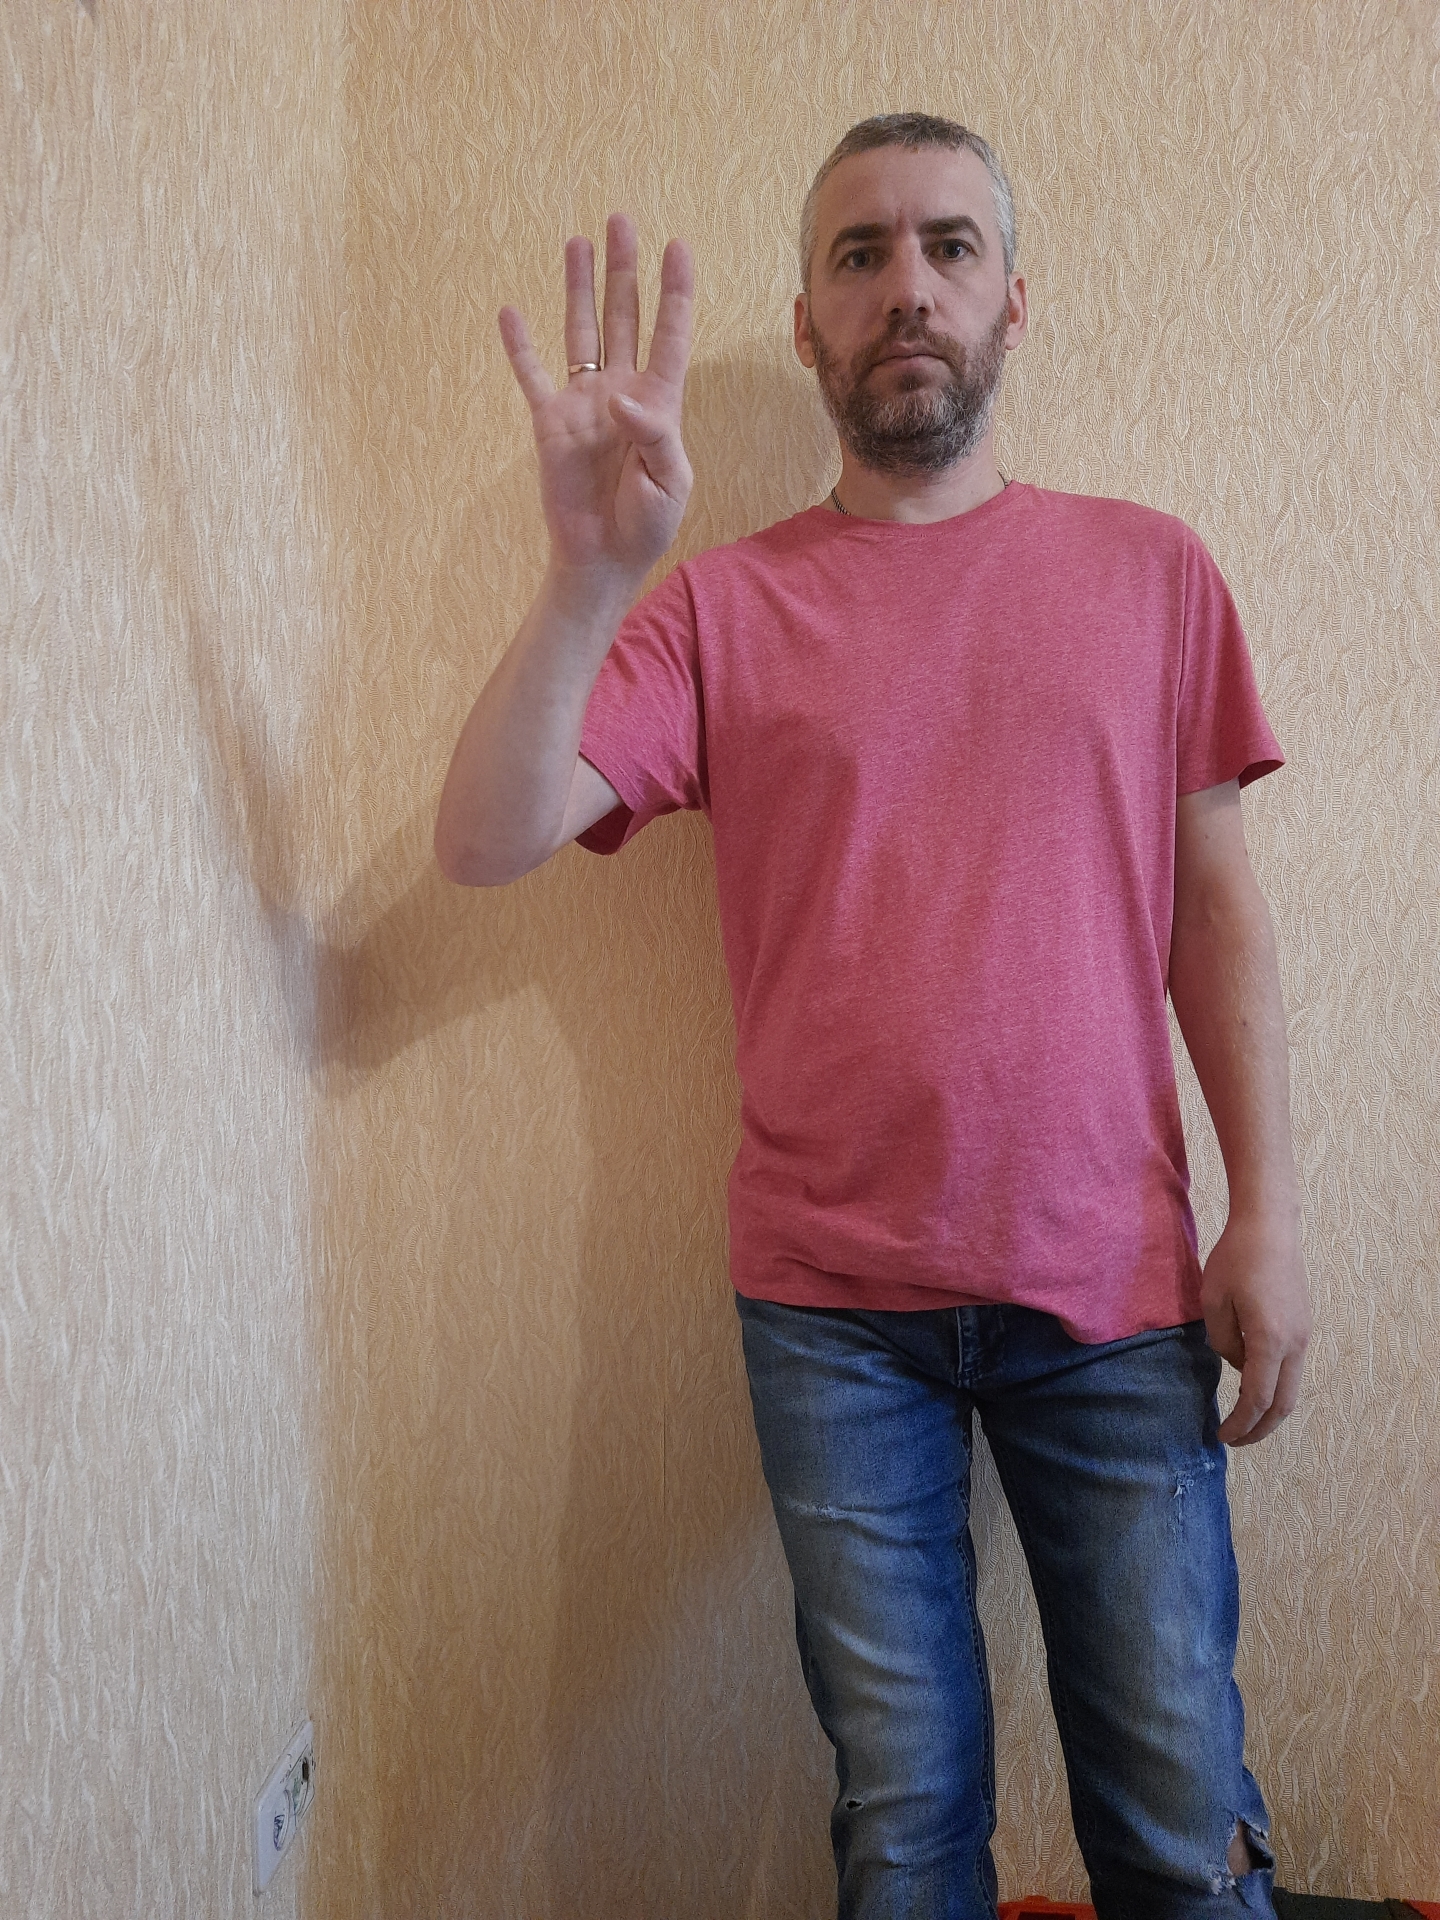
Label: clear